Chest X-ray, PA view. Patient: 69 years old, sex M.
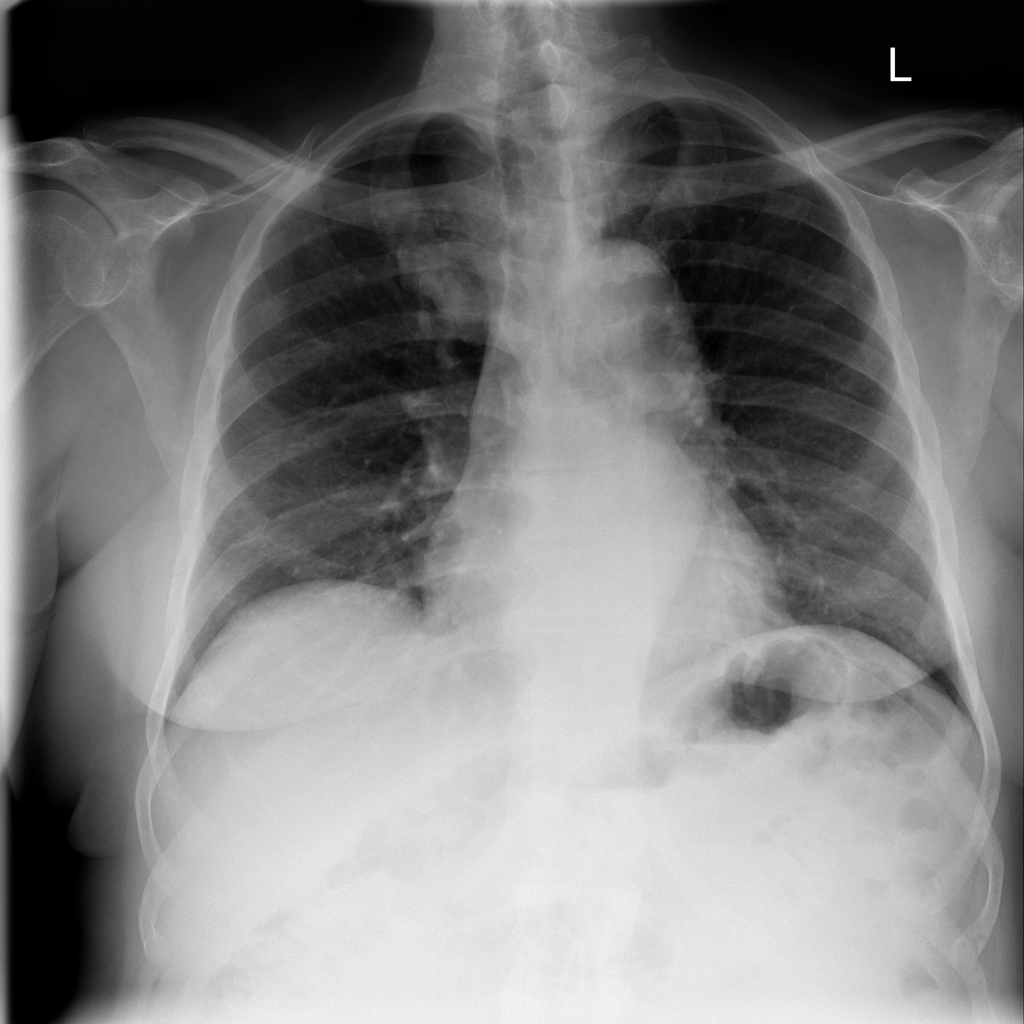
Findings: No Finding